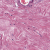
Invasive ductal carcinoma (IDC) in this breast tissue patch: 0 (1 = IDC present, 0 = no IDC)